Question: Count the number of objects in the diagram.
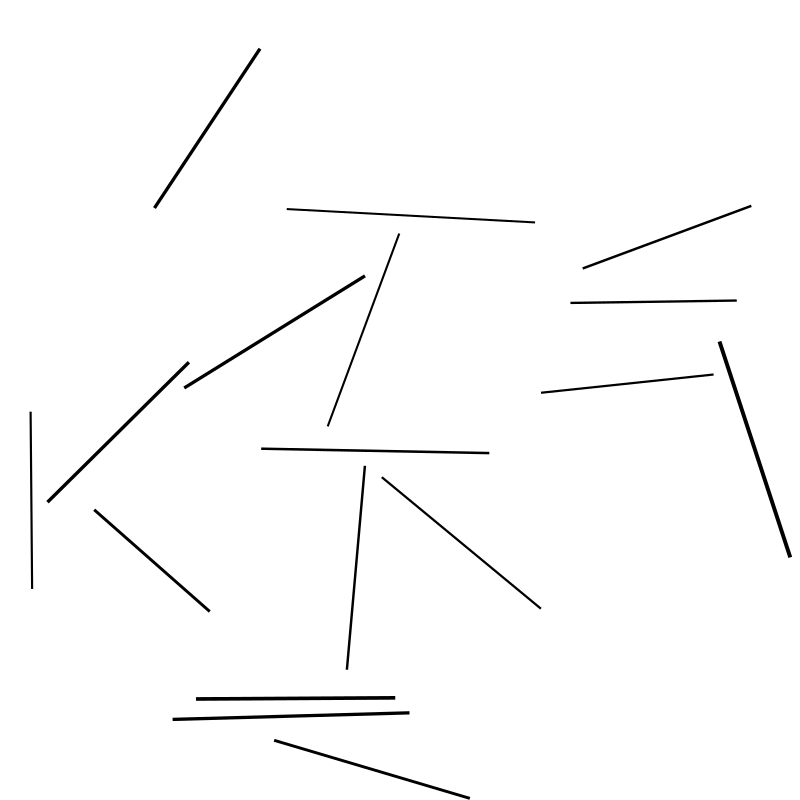
Answer: 17